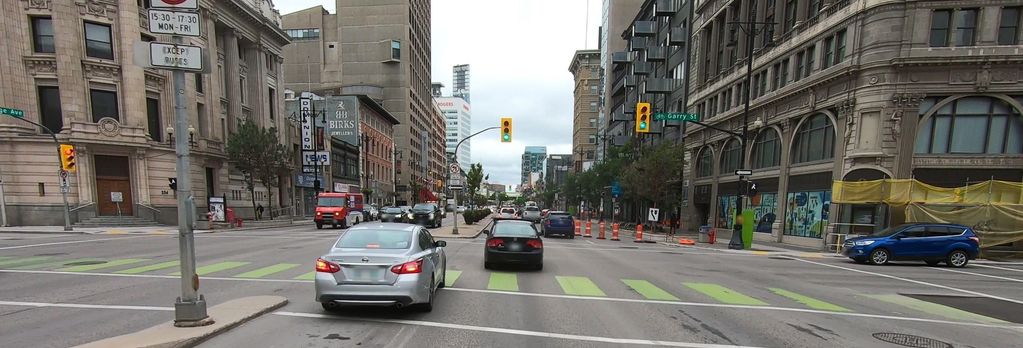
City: winnipeg